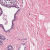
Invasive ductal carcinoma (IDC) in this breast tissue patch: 0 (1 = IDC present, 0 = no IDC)